Aerial crown-view tile of a tropical tree (Barro Colorado Island, Panama), acquired 20250414:
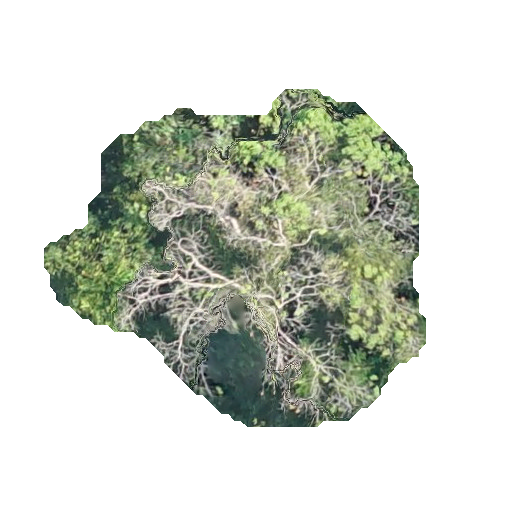
Species: Astronium graveolens
GBIF accepted scientific name: Astronium graveolens
Crown area: 134.015 m²